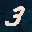
Label: 3